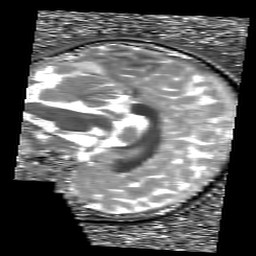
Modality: T1map
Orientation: sagittal
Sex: female
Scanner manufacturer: siemens
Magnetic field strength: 3 T
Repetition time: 5 s
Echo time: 0.00355 s